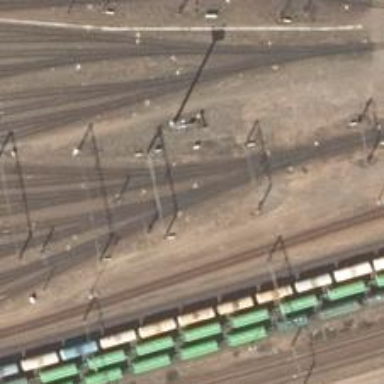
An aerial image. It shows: Rail yard with electrified contact lines for the trains.